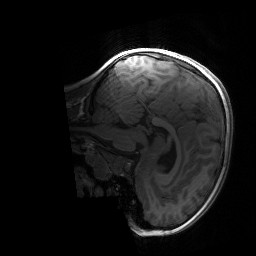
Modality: T1w
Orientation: sagittal
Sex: male
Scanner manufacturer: siemens
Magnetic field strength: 3 T
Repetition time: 1.9 s
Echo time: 0.00243 s